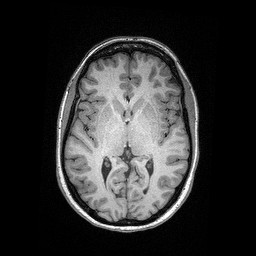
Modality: T1w
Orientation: coronal
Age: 25
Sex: female
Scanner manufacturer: siemens
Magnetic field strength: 3 T
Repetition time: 2.4 s
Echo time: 0.03 s